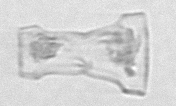
Label: Eucampia